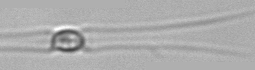
Label: Chaetoceros_similis